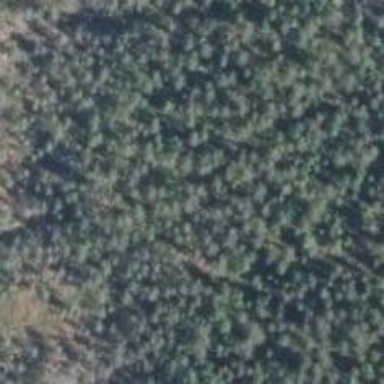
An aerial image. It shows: Needle-leaved woodland.